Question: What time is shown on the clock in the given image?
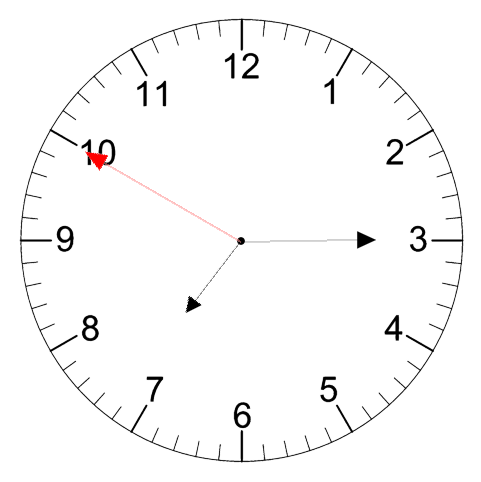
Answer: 07:14:50